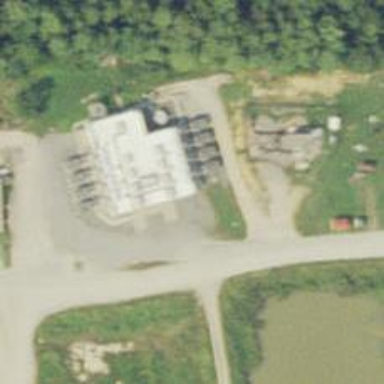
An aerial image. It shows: Generator for power supply.